Question: I am trying to send an HTTP request via JMeter. I have created a thread group with a loop count of 25. I have a ramp up period of 120 and number of threads set to 30. Within the thread group, I have 20 HTTP Requests. I am a little confused as to how JMeter runs these requests. Do each of the 20 requests within a thread group run in a single thread, and each loop over a thread group runs concurrently on a different thread? Or do each of the 20 requests run in different threads as and when they are available.
My other question is, Over each loop, I want to vary the body of the post data that is being sent via the HTTP request. Is it possible to pass the post data body via a file instead of inserting the data into the JMeter Body Data Tab as show below:

However, instead of doing that, I want to define some kind of variable that picks a file based on iteration of the threadgroup that is running, for example, if it is looping over the thread group the second time, i want to call test2.txt, if the third time test3.txt etc and these text files will contain different post data. Could anyone tell me if this is possible with JMeter please and if so, how would I go about doing this.
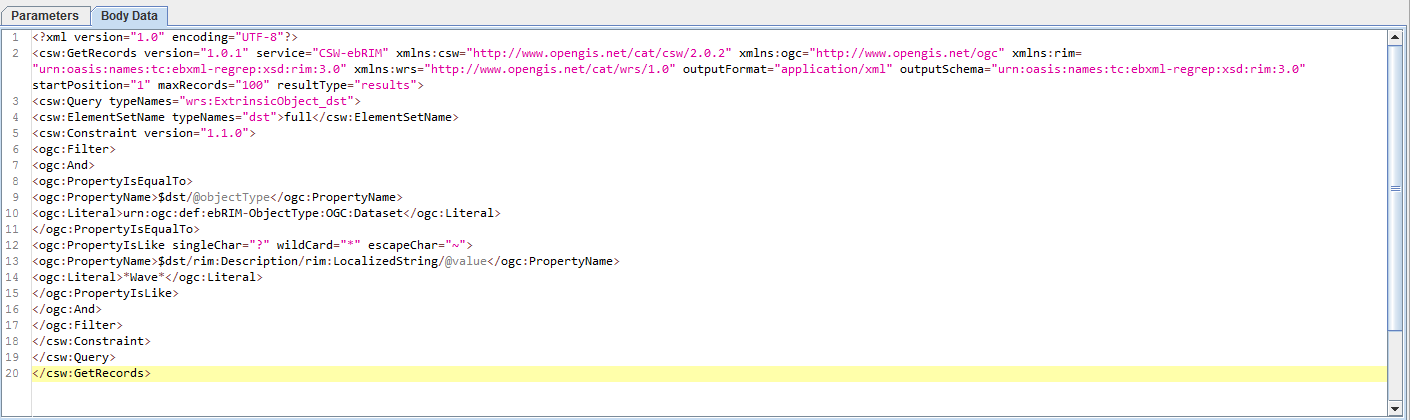
Answer: JMeter starts with 1 thread and spawns more threads as per ramp-up set. In your case (30 threads and 120 seconds ramp-up) another thread is being added each 4 seconds. Each thread executes 20 requests and if there is another loop - starts over, if there is no loop - the threads shuts down. To control load and concurrency JMeter provides 2 options:
1. Synchronizing Timer - pause all threads till specified threshold is reached and then release all of them at the same time
2. Constant Throughput Timer - to specify the load in requests per minute.
You can replace your request body with <URL> function. If you want to parametrize it you can use nested function to provide current iteration - see below.
JMeter provides 2 options on how you can increment a counter each loop
1. Counter config element - starts from specified value and gets incremented by specified value each time it's called.
2. __counter function - start from 1 and gets incremented by 1 each time it's being called. Can be "per-user" or "global"
See <URL> post series for comprehensive information on above and more JMeter functions.